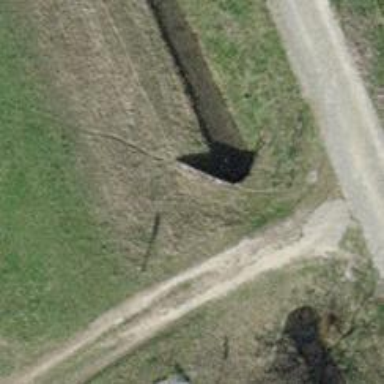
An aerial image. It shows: Ditch serving as waterway.